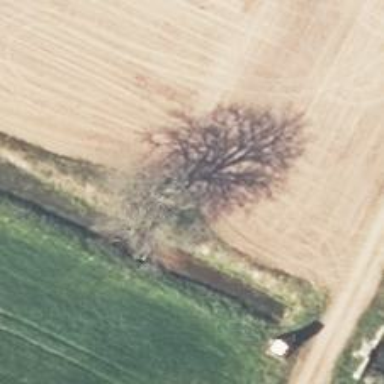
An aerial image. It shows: Deciduous tree with broadleaved leaves.